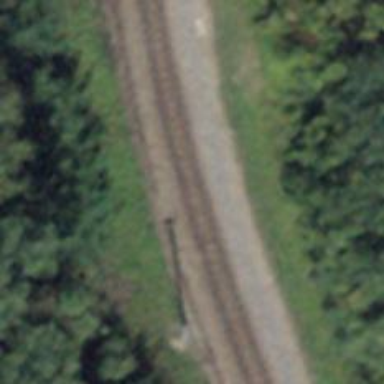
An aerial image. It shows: Narrow-gauge railway track electrified by contact line.